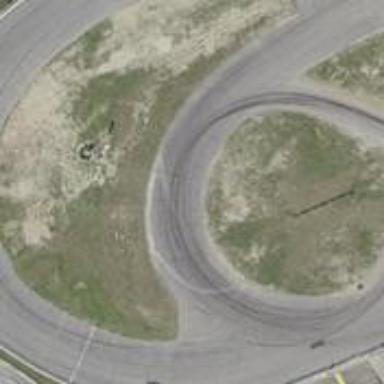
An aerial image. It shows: Asphalt raceway.